Field crop: maize
Growth stage: 2
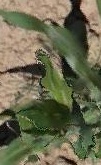
Species: maize